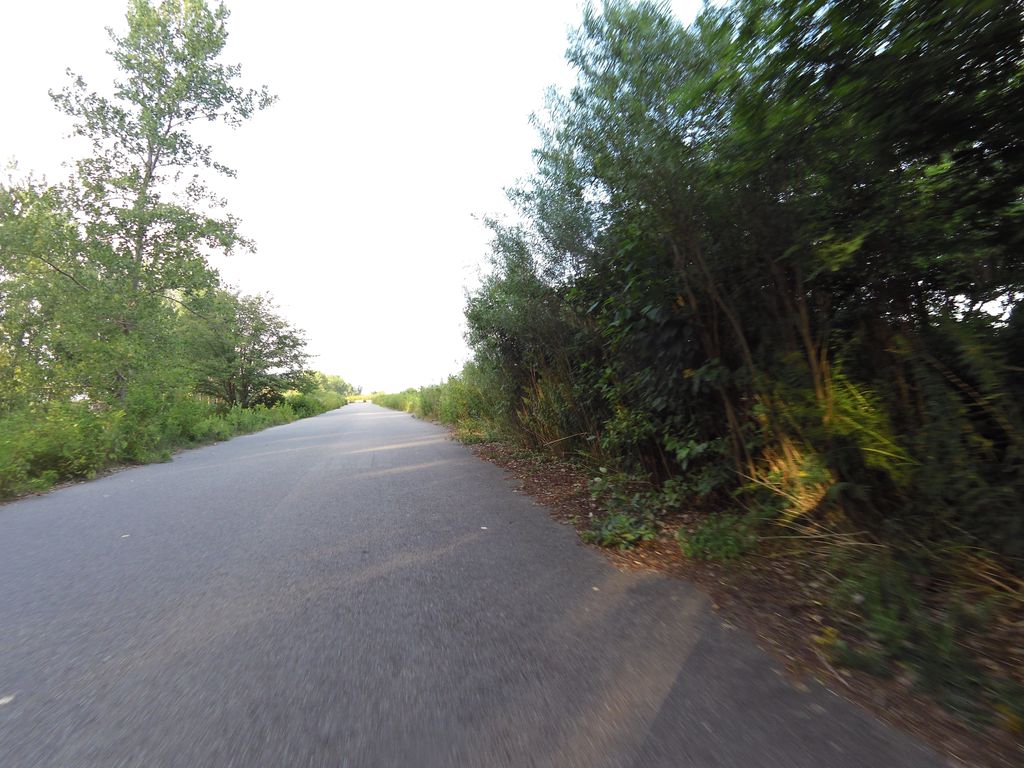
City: toronto